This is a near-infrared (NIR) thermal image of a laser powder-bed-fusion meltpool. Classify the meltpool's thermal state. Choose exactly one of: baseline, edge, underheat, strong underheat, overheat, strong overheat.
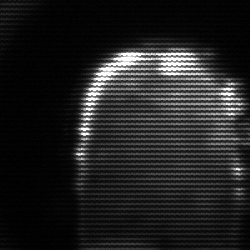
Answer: baseline